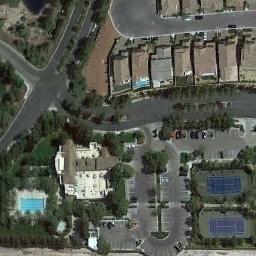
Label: tennis_court